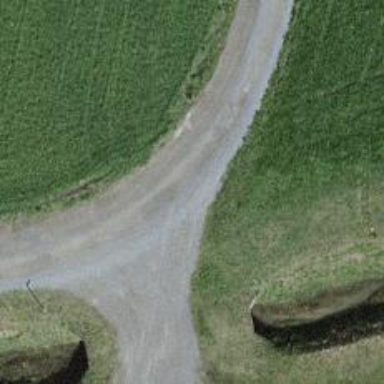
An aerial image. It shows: Track with pebblestone surface. The track type is grade2.